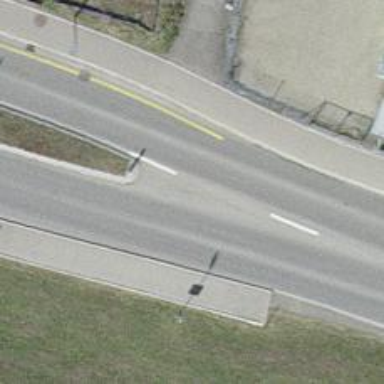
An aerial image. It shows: Bus stop with designated stop position for public transport.